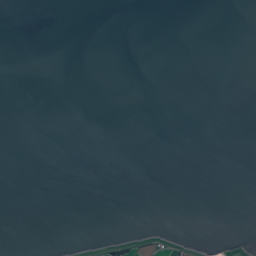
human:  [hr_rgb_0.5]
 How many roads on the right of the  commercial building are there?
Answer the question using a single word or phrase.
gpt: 4

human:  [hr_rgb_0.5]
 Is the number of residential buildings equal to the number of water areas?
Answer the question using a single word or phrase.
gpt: no

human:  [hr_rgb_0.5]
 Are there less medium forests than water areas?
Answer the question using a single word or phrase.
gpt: yes

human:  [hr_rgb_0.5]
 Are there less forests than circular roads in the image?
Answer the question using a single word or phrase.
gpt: no

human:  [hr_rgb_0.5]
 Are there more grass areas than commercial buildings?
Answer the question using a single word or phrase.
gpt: yes

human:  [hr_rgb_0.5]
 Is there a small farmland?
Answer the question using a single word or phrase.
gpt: no

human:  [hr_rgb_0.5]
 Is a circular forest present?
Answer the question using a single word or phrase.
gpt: no

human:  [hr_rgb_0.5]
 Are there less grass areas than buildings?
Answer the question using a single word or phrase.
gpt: yes

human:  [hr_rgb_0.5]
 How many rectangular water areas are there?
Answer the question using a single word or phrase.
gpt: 0

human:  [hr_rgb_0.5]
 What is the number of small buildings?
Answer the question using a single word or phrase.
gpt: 20

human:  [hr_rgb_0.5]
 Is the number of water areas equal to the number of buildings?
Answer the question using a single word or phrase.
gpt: no

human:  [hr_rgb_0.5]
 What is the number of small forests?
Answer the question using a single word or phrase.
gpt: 2

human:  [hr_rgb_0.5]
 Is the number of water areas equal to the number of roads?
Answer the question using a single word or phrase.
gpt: no

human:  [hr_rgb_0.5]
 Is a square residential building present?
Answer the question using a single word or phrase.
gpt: no

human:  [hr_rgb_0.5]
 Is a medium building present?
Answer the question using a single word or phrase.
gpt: no

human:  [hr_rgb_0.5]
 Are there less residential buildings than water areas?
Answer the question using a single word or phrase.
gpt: no

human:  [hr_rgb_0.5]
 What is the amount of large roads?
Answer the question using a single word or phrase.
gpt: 0

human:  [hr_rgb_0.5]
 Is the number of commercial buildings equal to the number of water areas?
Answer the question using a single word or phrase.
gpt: no

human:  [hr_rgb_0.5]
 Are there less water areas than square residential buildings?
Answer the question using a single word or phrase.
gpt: no

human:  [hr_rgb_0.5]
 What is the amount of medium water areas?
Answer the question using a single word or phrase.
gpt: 0

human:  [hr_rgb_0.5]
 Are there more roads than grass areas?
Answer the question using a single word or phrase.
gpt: yes

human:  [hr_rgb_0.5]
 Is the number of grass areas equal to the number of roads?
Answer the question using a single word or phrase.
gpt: no

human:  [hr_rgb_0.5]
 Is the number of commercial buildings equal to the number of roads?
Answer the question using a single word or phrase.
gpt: no

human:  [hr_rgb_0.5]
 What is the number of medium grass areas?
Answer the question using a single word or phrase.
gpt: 1

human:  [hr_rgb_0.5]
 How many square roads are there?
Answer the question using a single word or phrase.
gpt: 0

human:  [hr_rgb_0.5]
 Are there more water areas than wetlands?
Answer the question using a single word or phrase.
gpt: yes

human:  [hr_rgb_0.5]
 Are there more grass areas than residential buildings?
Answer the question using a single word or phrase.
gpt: no

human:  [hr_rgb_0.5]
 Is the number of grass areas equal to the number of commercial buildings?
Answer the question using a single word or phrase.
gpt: no

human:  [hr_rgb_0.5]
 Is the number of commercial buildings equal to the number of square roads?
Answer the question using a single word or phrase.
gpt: no

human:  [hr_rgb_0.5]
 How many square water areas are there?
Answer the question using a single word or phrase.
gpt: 0

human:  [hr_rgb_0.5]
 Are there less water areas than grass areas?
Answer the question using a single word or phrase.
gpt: yes

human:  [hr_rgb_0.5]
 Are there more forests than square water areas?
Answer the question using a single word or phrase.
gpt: yes

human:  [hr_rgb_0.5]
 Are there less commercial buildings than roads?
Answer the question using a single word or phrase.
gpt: yes

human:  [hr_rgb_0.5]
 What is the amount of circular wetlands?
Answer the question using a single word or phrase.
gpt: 0

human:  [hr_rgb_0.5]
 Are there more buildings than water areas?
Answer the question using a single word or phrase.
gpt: yes

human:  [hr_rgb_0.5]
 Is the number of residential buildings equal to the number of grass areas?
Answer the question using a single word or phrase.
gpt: no